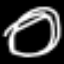
Label: leaf